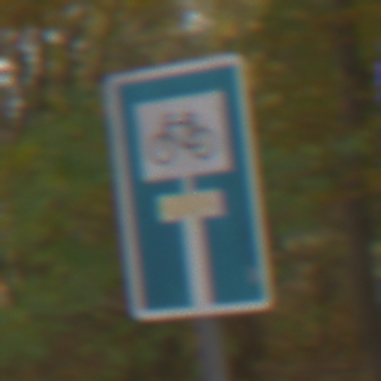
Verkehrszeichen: SackgasseRadverkehrDurchlaessig
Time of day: Midday
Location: Outdoor (Nature)
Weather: Overcast
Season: NotSpecified
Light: Natural